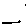
Label: hexagon